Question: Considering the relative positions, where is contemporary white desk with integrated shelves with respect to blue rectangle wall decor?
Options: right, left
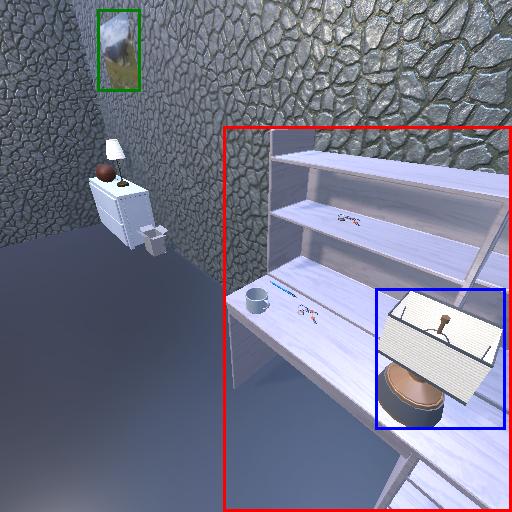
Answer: right